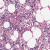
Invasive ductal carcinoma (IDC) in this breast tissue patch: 0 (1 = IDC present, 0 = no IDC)